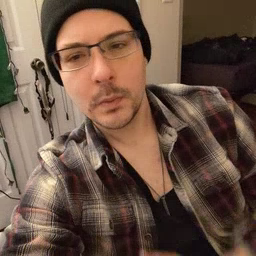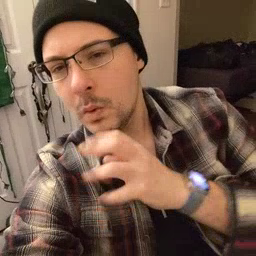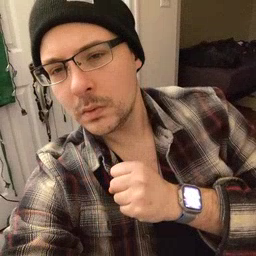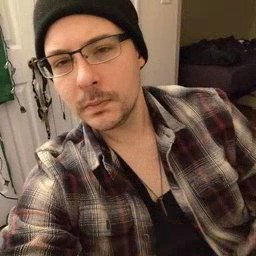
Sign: old